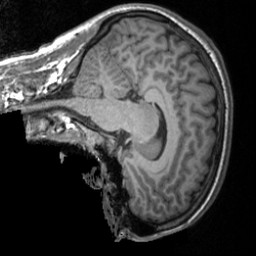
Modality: T1w
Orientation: sagittal
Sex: male
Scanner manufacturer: siemens
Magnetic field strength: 3 T
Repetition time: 1.9 s
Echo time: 0.00226 s